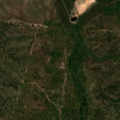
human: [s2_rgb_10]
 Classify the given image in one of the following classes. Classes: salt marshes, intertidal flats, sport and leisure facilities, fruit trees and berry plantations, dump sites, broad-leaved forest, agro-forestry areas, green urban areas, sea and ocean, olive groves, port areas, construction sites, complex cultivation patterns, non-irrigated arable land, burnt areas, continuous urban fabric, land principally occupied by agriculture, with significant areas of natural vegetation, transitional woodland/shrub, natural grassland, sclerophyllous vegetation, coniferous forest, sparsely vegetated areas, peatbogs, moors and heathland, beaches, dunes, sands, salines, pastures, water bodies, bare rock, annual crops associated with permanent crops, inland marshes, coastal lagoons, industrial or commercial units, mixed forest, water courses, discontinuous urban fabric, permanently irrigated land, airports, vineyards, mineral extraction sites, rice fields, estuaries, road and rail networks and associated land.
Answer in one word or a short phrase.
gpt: continuous urban fabric